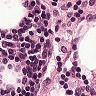
Metastatic tissue present: no